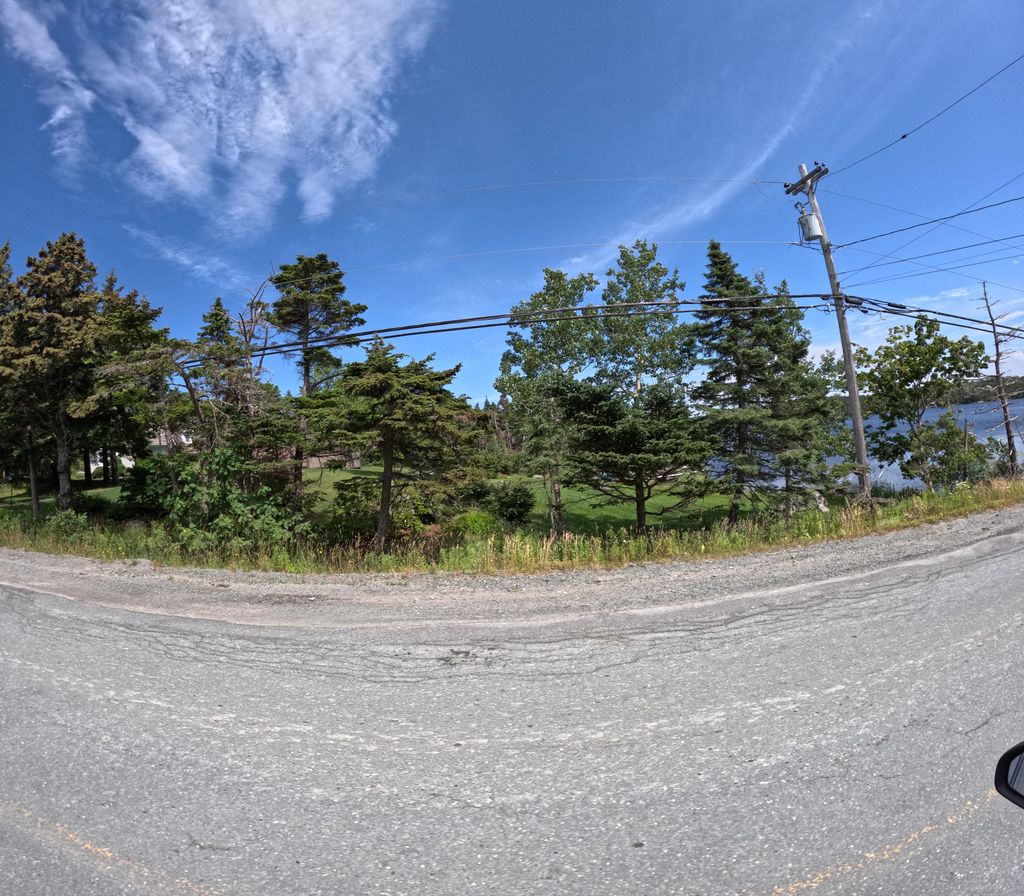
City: st_johns